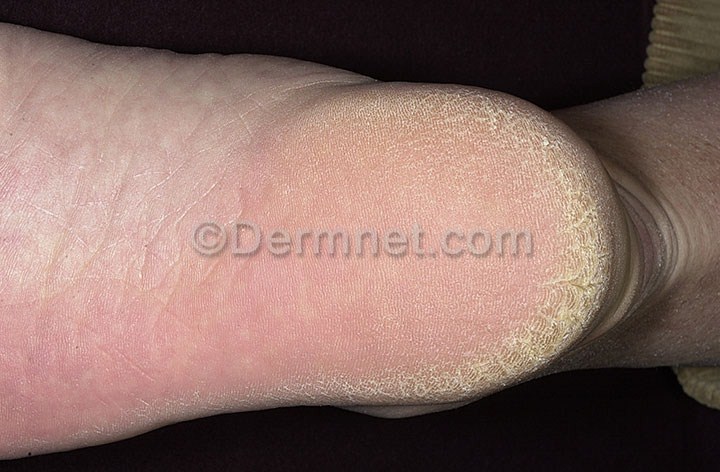
Disease: Eczema Photos